【题型】解答题　【知识点】解析几何　【难度】hard
已知椭圆 $\Gamma:\frac{x^2}{9}+\frac{y^2}{b^2}=1(b>0)$ 的左右焦点分别为 $F_1,F_2$，$P$ 为 $\Gamma$ 上的动点．

(1) 若 \(b=\sqrt{5}\)，设点 \(P\) 的横坐标为 \(x_0\)，试用解析式将 \(|PF_1|\) 表示成 \(x_0\) 的函数；

(2) 过点 \(P\) 的直线 \(l:y=kx+2(k\neq0)\) 与 \(\Gamma\) 的另一个交点为 \(Q\)，\(P'\) 为 \(P\) 关于 \(y\) 轴的对称点，直线 \(P'Q\) 与 \(y\) 轴交于点 \(N(0,n)\)，求 \(n\) 关于 \(b\) 的表达式；

(3) 试根据 \(b\) 的不同取值，讨论满足 \(\triangle F_1F_2P\) 为等腰锐角三角形的点 \(P\) 的个数。
【解答】
\textbf{【答案】}
(1) \(|PF_1|=\frac{2}{3}x_0+3,\ x_0\in[-3,3]\).

(2) \(n=\frac{b^2}{2},\ b\in(0,3)\);

(3) 答案见解析;

\vspace{0.3cm}

\textbf{【知识点】} 根据直线与椭圆的位置关系求参数或范围、椭圆的焦半径与焦点弦问题

\vspace{0.3cm}

\textbf{【分析】}
(1) 设 \(P(x_0,y_0)\)，写出椭圆的方程及 \(F_1\) 的坐标，利用两点间的距离公式求出 \(|PF_1|\) 的表达式，点 \(P\) 坐标代入椭圆方程用 \(x_0\) 表示 \(y_0\)，即可进一步将 \(|PF_1|\) 表示成 \(x_0\) 的函数；

(2) 设点 \(P\)、\(Q\) 的坐标为 \((x_1,y_1)\)、\((x_2,y_2)\)，联立写出韦达定理，利用 \(k_{PN}=k_{QN}\) 可得 \(b,n\) 的关系；

(3) 根据椭圆的对称性，只需讨论 \(|PF_1|=|PF_2|\) 和 \(|F_1P|=|F_1F_2|\) 两种情况，分类讨论可求结果。

\vspace{0.3cm}

\textbf{【详解】}
(1) 设 \(P(x_0,y_0)\)，其中 \(\frac{x_0^2}{9}+\frac{y_0^2}{5}=1,\ x_0\in[-3,3]\)，由 \(c=\sqrt{9-5}=2\) 得左焦点 \(F_1(-2,0)\)，

则 \(|PF_1|=\sqrt{(x_0+2)^2+y_0^2}=\sqrt{(x_0+2)^2+5\left(1-\frac{x_0^2}{9}\right)}=\sqrt{\frac{4}{9}x_0^2+4x_0+9}=\left|\frac{2}{3}x_0+3\right|=\frac{2}{3}x_0+3,\ x_0\in[-3,3]\);

---

(2)

 设点 \(P\)、\(Q\) 的坐标为 \((x_1,y_1)\)、\((x_2,y_2)\)，

由
\[
\begin{cases}
\frac{x^2}{9}+\frac{y^2}{b^2}=1 \\
y=kx+2
\end{cases}
\]
得 \((b^2+9k^2)x^2+36kx+(36-9b^2)=0\)，

于是 \(x_1+x_2=\frac{-36k}{b^2+9k^2},\ x_1x_2=\frac{36-9b^2}{b^2+9k^2}\)，

由题意，\(P'\) 的坐标为 \((-x_1,y_1)\)，因为 \(P'\)、\(Q\)、\(N\) 三点共线，所以 \(k_{PN}=k_{QN}\)，即 \(\frac{n-y_1}{x_1}=\frac{n-y_2}{-x_2}\)，

将 \(y_1=kx_1+2\) 和 \(y_2=kx_2+2\) 代入并整理，得 \(\frac{n-kx_1-2}{x_1}=\frac{n-kx_2-2}{-x_2}\)，

即 \(\frac{n-2}{x_1}-k=\frac{n-2}{-x_2}+k\)，即 \((n-2)\left(\frac{1}{x_1}+\frac{1}{x_2}\right)=2k\)，

将 \(x_1+x_2,x_1x_2\) 代入得 \(2k(36-9b^2)+(2-n)(-36k)=0\)，

于是 \(n=\frac{b^2}{2},\ b\in(0,3)\).

---

(3) 设 \(|F_1F_2|=2c\)，于是 \(F_1(-c,0),F_2(c,0)\)，且 \(c=\sqrt{9-b^2}\)，

当 \(|PF_1|=|PF_2|\) 或 \(|F_1P|=|F_1F_2|\) 或 \(|F_2P|=|F_2F_1|\) 时，\(\triangle PF_1F_2\) 为等腰三角形，

根据椭圆的对称性，只需讨论 \(|PF_1|=|PF_2|\) 和 \(|F_1P|=|F_1F_2|\) 两种情况，

此时，当等腰三角形的顶角为锐角时即为等腰锐角三角形，

(1) 若 \(|PF_1|=|PF_2|\) 且 \(\angle F_1PF_2\) 为锐角，如图1：在 \(\triangle POF_2\) 中，\(\angle OPF_2<45^\circ\)，则有 \(c<b<3\)，即 \(\sqrt{9-b^2}<b<3\)，

解得 \(\frac{3\sqrt{2}}{2}<b<3\)，

由对称性知当 \(\frac{3\sqrt{2}}{2}<b<3\) 时，如图2：以 \(|PF_1|,|PF_2|\) 为腰的等腰锐角三角形有2个，

(2) 若 \(|PF_1|=|F_1F_2|\) 且 \(\angle PF_1F_2\) 为锐角，

如图3：首先 \(|F_1F_2|\) 大于 \(|PF_1|\) 的最小值，

\(\because |PF_1|\) 的最小值为 \(3-c\)，于是由 \(2c>3-c\) 得 \(c>1\) 即 \(0<b<2\sqrt{2}\)，

又 \(\because \angle PF_1F_2\) 为锐角，\(|PF_1|=|F_1F_2|=2c,|PF_2|=2a-2c=6-2c\)，

于是 \(|PF_1|^2+|F_1F_2|^2>|PF_2|^2\)，即 \(4c^2+4c^2>(6-2c)^2\)，整理得 \(c^2+6c-9>0\)，

解得 \(c>3\sqrt{2}-3\)，结合 \(b^2=9-c^2\)，解得 \(0<b<3\sqrt{2\sqrt{2}-2}\)，

又 \(3\sqrt{2\sqrt{2}-2}<2\sqrt{2}\)，所以 \(0<b<3\sqrt{2\sqrt{2}-2}\)，

由对称性知当 \(0<b<3\sqrt{2\sqrt{2}-2}\) 时，如图4：以 \(|PF_1|,|F_1F_2|\) 为腰的等腰锐角三角形的点 \(P\) 的个数为4个，

综上:
当 \(b\in\left(0,\frac{3\sqrt{2}}{2}\right]\) 时，只有以 \(|PF_1|,|F_1F_2|\) 为腰的等腰锐角三角形，满足这样的点 \(P\) 的个数共有4个，如图4.

当 \(b\in\left(\frac{3\sqrt{2}}{2},3\sqrt{2\sqrt{2}-2}\right)\) 时，以 \(|PF_1|,|F_1F_2|\) 为腰的等腰锐角三角形的点 \(P\) 的个数为4个，以 \(|PF_1|,|PF_2|\) 的等腰锐角三角形有2个，满足这样的点 \(P\) 共有6个，图2与图4合并.

当 \(b\in[3\sqrt{2\sqrt{2}-2},3)\) 时，以 \(|PF_1|,|PF_2|\) 为腰的等腰锐角三角形有2个，满足这样的点 \(P\) 的个数共有2个，如图2.

\vspace{0.3cm}

\textbf{【点睛】} 关键点点睛：满足 \(\triangle F_1F_2P\) 为等腰锐角三角形的个数，以哪两个边为腰进行分类讨论，找出临界情况是解题关键，从临界值向两边分类，统计满足条件的三角形的总个数.
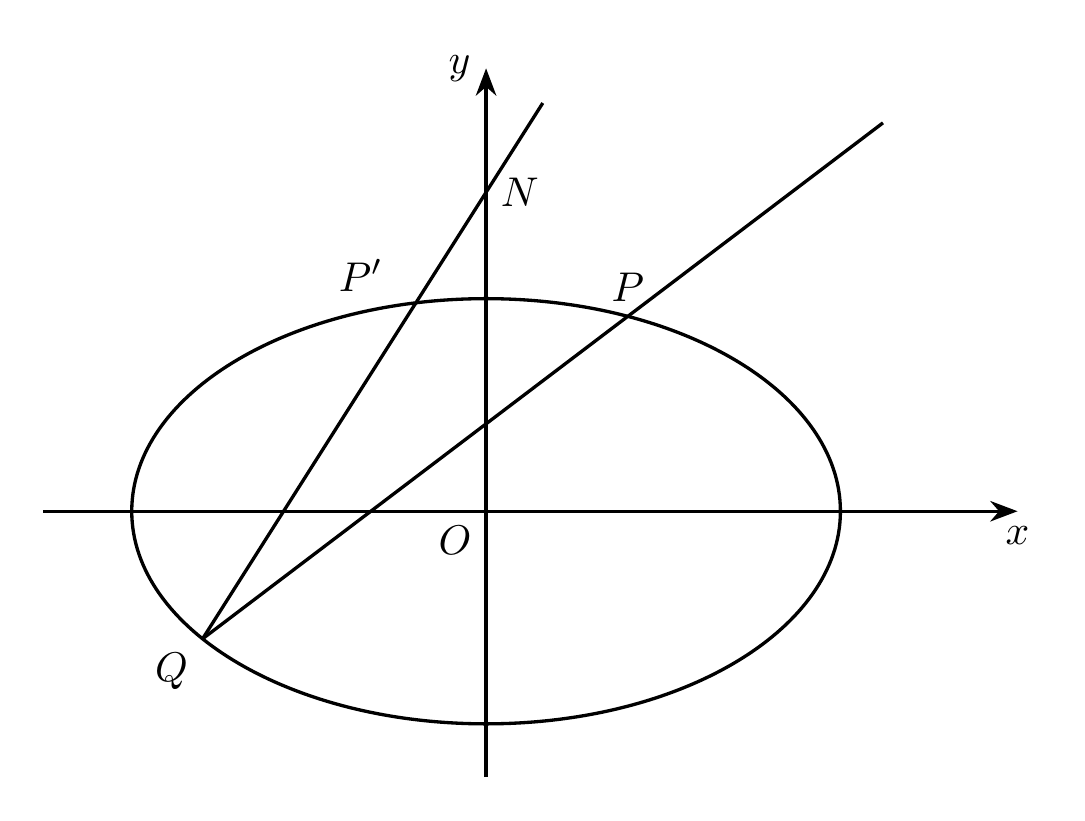
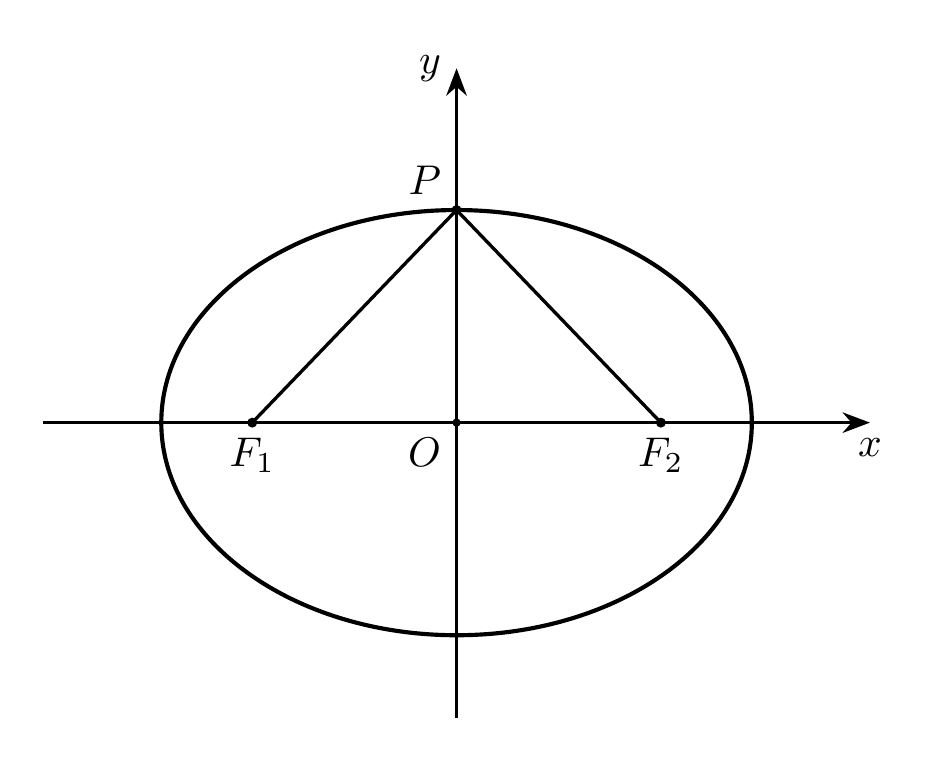
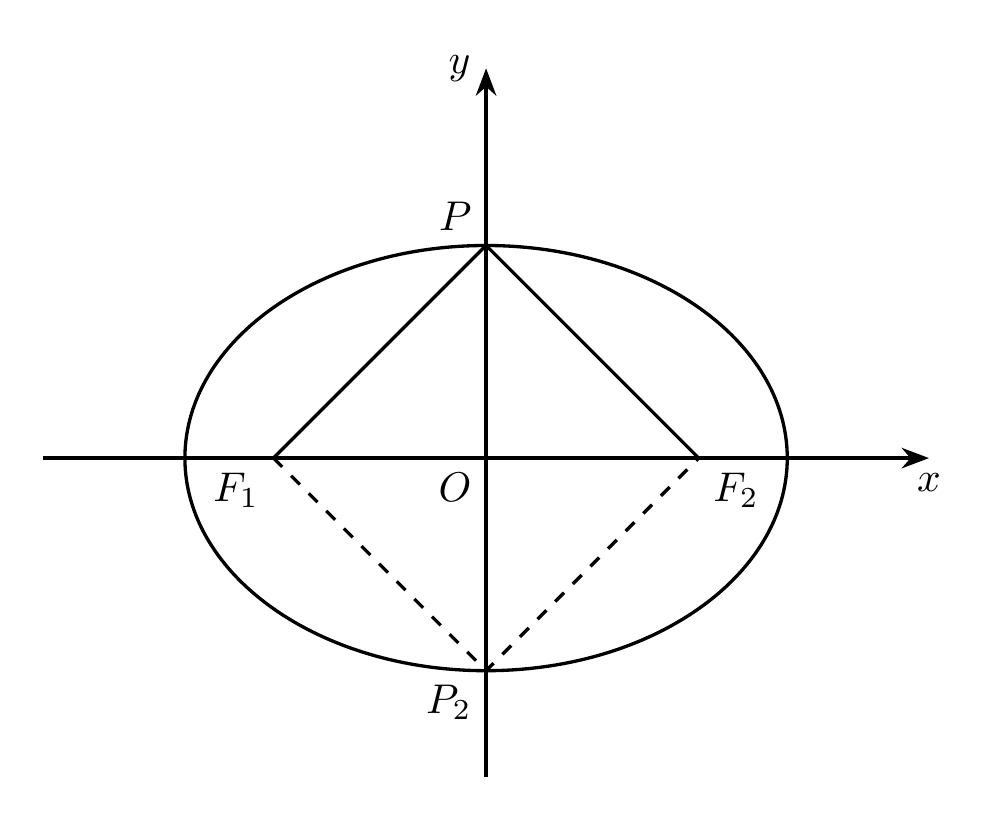
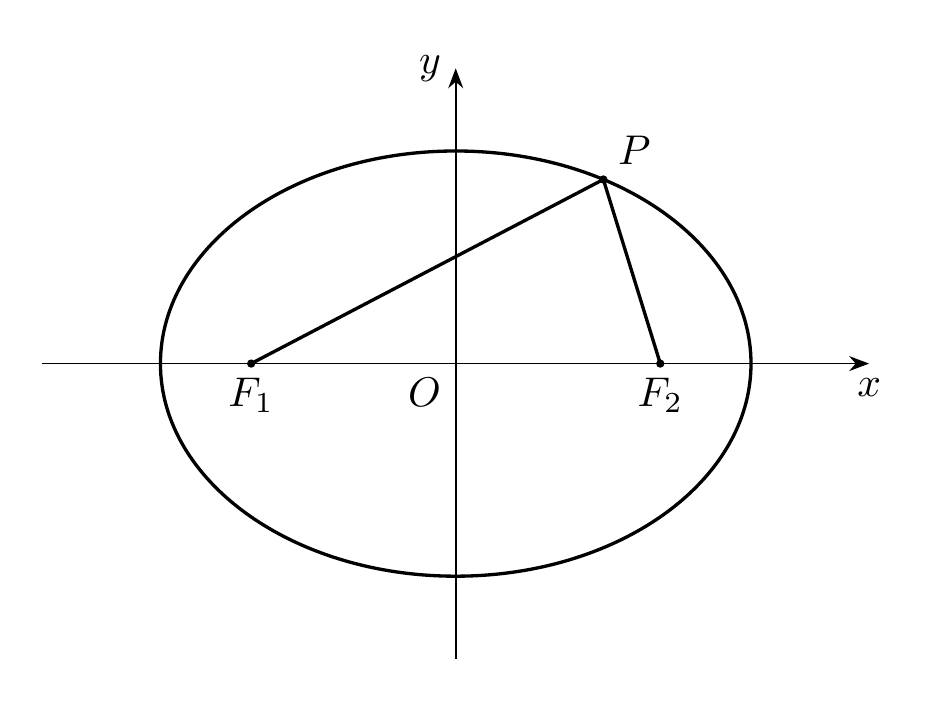
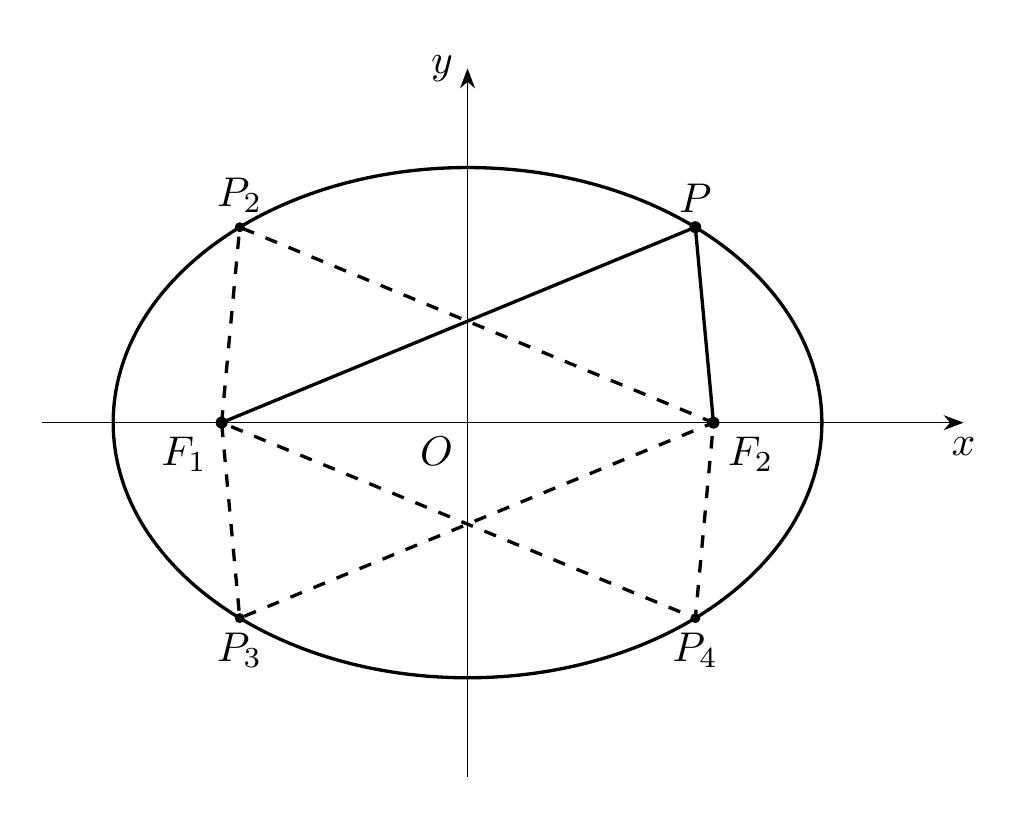